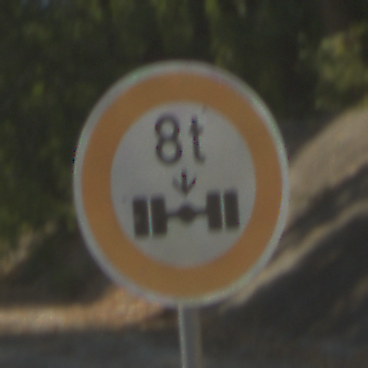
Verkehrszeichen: TatsaechlicheAchslast
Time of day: MorningAfternoon
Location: Outdoor (Nature)
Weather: PartlyCloudy
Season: NotSpecified
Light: Natural